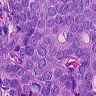
Metastatic tissue present: yes